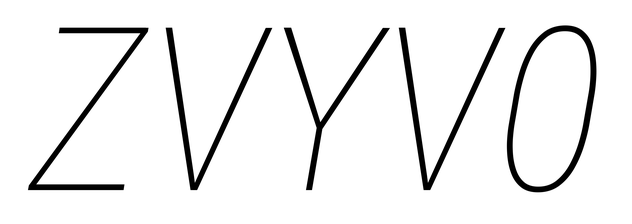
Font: Roboto-Italic_Condensed_Thin_Italic